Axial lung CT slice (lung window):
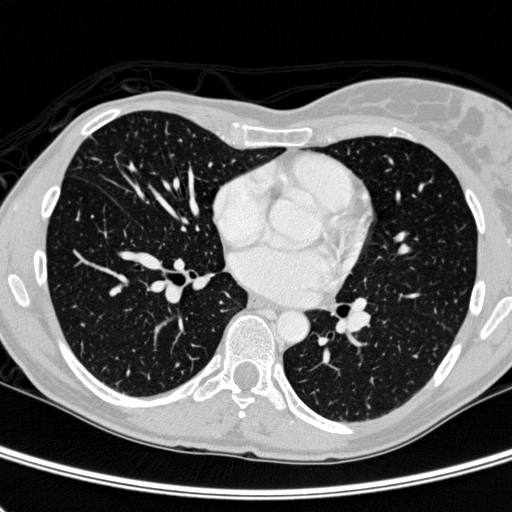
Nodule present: yes
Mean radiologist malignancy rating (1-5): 2.5